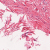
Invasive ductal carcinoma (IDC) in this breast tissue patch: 0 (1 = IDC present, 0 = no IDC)